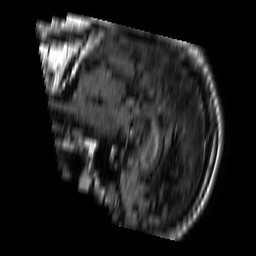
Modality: FLAIR
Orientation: sagittal
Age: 53
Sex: male
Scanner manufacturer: philips
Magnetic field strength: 1.5 T
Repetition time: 6 s
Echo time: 0.12 s